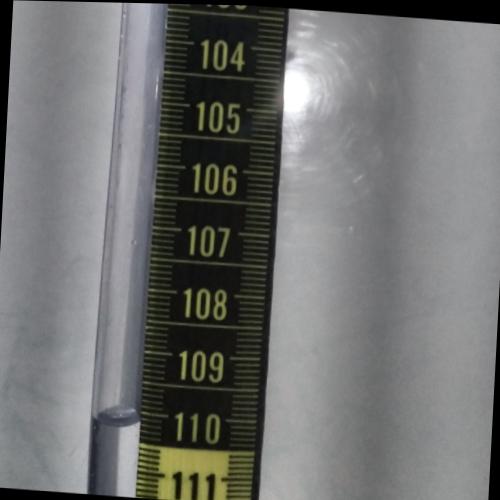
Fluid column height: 110.1 cm